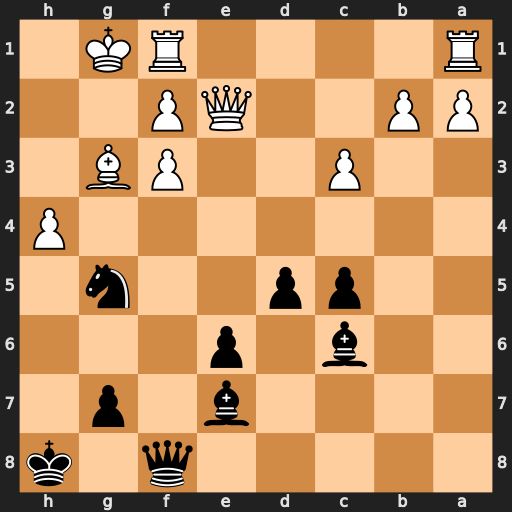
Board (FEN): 5q1k/4b1p1/2b1p3/2pp2n1/7P/2P2PB1/PP2QP2/R4RK1
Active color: b
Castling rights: -
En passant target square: -
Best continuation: Nxf3+ Kg2 d4